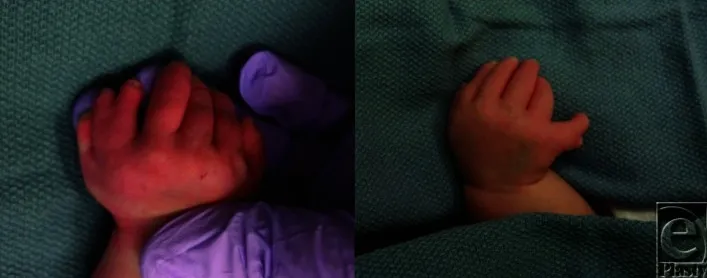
Left and right hands with ulnar polysyndactyly. Categorized as type V under the Duran classification.
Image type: medical_photograph (other_medical_photograph)